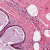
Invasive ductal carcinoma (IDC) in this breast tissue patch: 0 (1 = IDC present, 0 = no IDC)